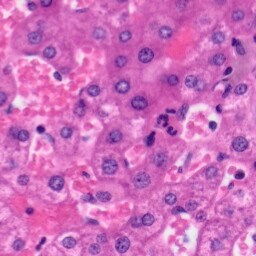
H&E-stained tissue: Liver